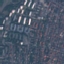
Label: Residential